Field crop: maize
Growth stage: 2
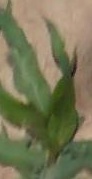
Species: maize